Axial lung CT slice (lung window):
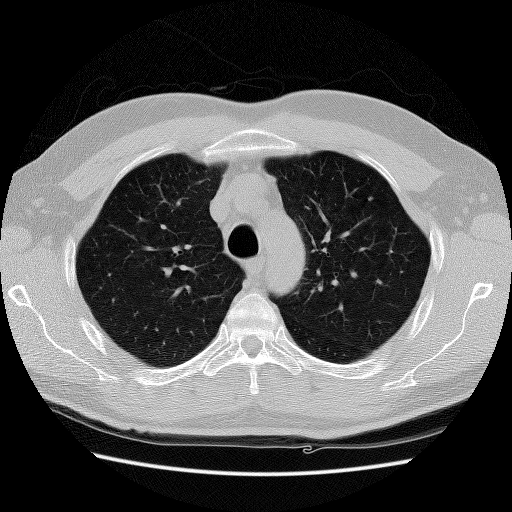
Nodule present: yes
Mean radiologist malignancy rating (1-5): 2